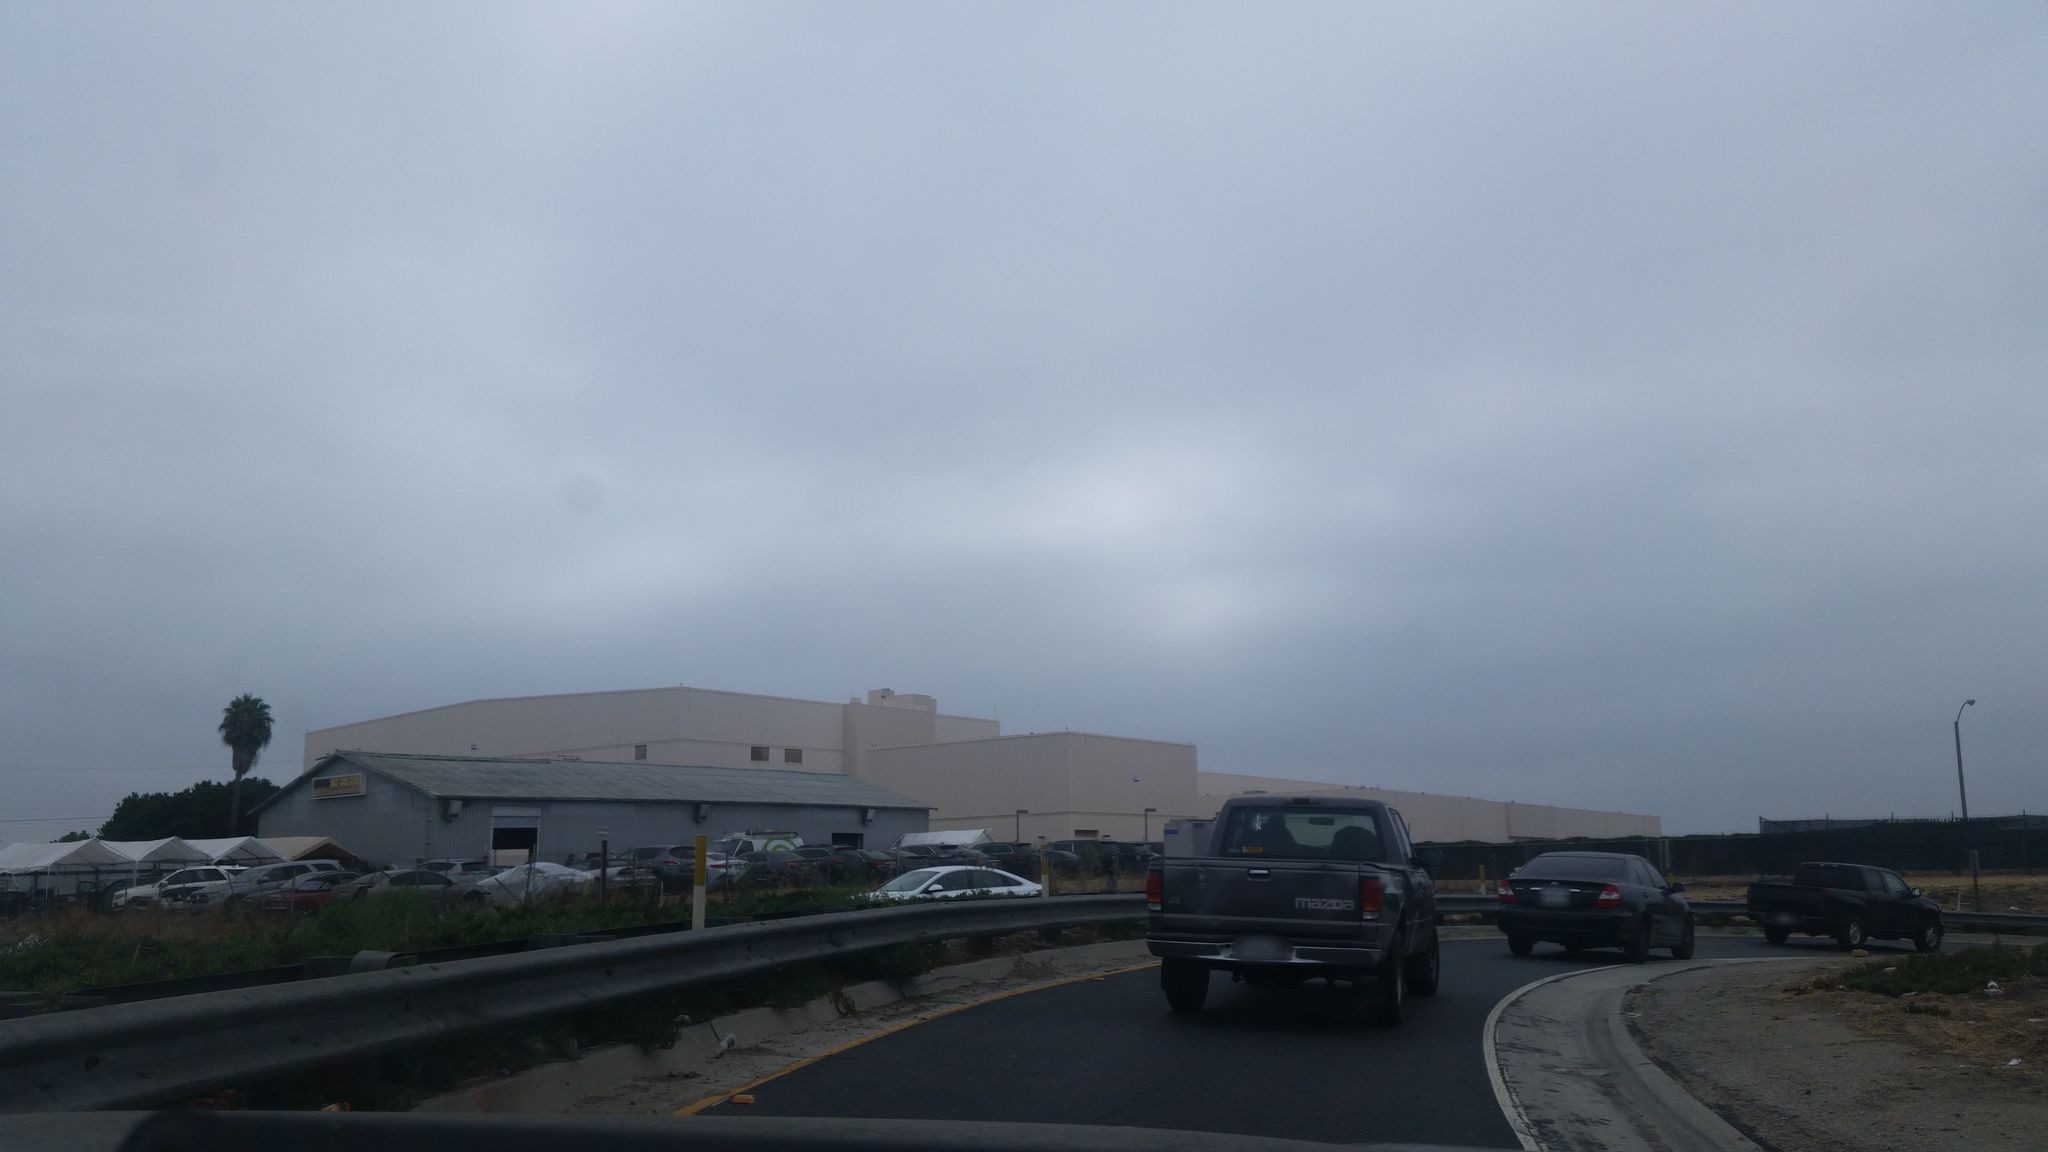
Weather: cloudy
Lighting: day
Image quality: good
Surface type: driving surface
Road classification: motorway_link
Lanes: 1
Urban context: urban centre
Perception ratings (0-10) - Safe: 0.39, Lively: 2.63, Beautiful: 4.39, Boring: 3.44, Depressing: 6.83, Wealthy: 4.82